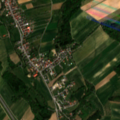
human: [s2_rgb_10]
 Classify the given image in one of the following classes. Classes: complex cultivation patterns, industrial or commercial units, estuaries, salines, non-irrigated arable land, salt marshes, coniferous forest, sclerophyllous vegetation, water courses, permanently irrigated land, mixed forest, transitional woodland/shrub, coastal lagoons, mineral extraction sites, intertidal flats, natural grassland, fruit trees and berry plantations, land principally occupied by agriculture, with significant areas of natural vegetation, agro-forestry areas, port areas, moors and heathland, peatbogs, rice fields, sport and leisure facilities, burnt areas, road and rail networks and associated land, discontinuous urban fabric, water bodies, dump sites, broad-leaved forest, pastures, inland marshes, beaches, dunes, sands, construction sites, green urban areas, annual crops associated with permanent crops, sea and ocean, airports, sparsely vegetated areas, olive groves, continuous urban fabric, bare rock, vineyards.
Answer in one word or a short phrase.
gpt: discontinuous urban fabric, non-irrigated arable land, land principally occupied by agriculture, with significant areas of natural vegetation, mixed forest